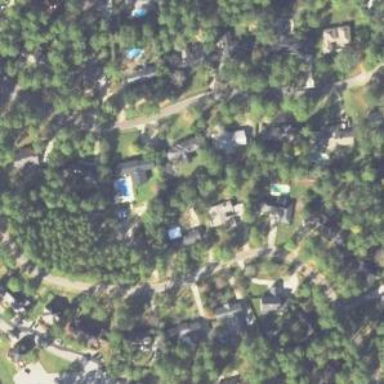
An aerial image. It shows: Neighborhood.